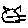
Label: cat